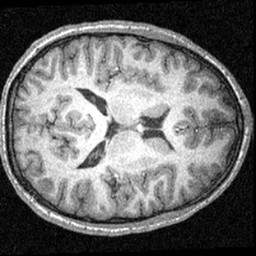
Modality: T1w
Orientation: axial
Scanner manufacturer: siemens
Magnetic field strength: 3 T
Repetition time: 1.57 s
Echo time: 0.00304 s